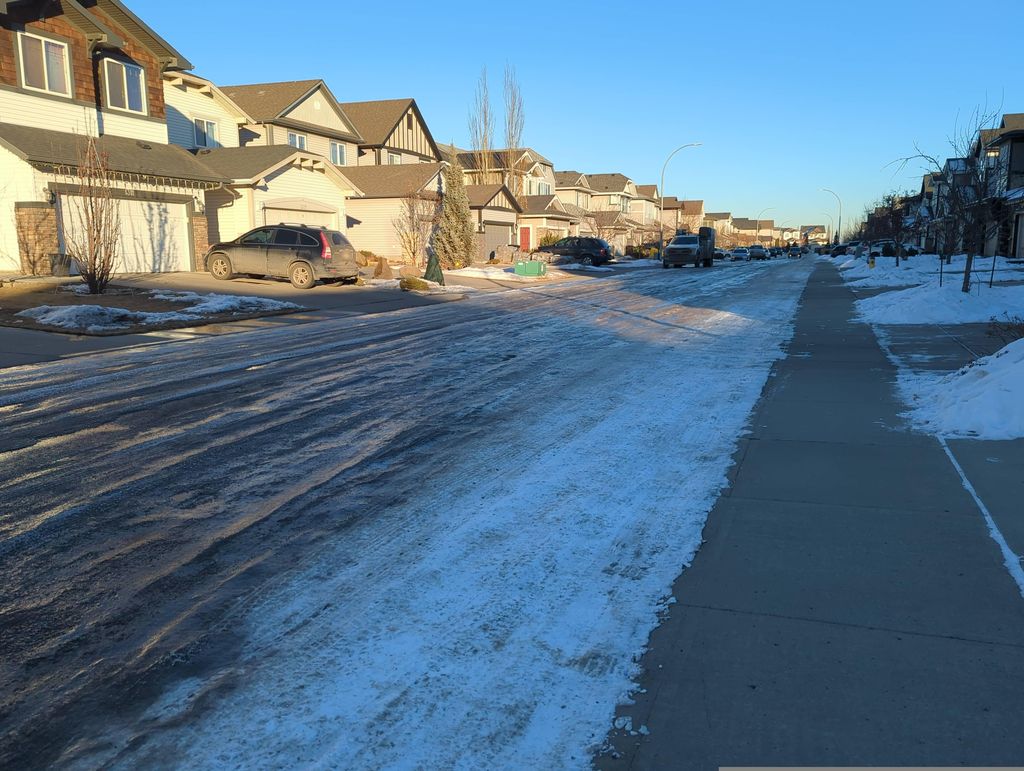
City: edmonton